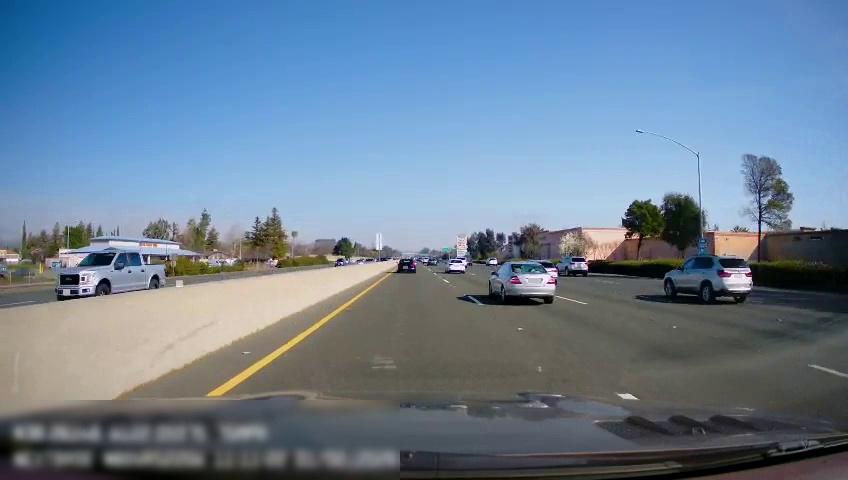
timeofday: Day
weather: Sunny
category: Drivable Space
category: Drivable Space
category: Vehicles | Car
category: Vehicles | Truck
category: Vehicles | Car
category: Vehicles | Car
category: Vehicles | SUV
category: Vehicles | SUV
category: Vehicles | Other LV
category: Vehicles | SUV
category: Vehicles | Car
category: Vehicles | Car
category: Vehicles | SUV
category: Vehicles | SUV
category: Vehicles | Car
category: Lanes | Alternate Lane
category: Lanes | Current Lane
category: Lanes | Current Lane
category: Lanes | Alternate Lane
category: Lanes | Opposite Lane
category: Lanes | Opposite Lane